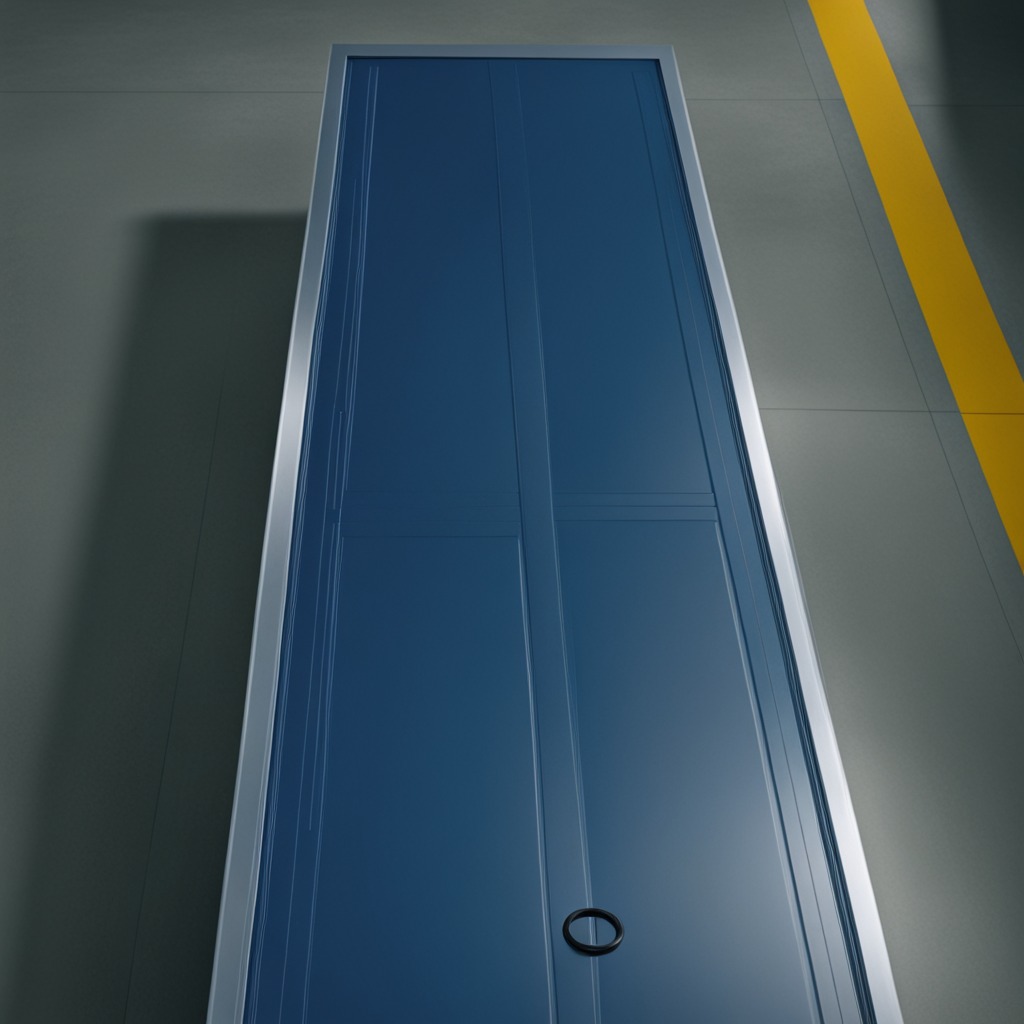
A rubber O-ring lies on a toolbox surface in an airplane hangar workshop 8K.